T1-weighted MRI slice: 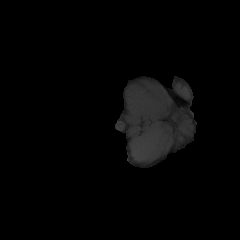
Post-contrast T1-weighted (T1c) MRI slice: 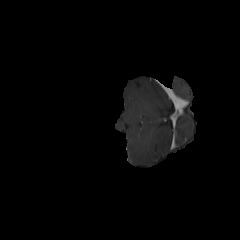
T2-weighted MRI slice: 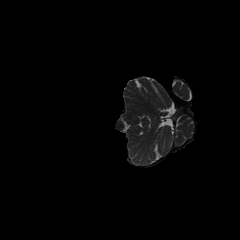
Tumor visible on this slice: no